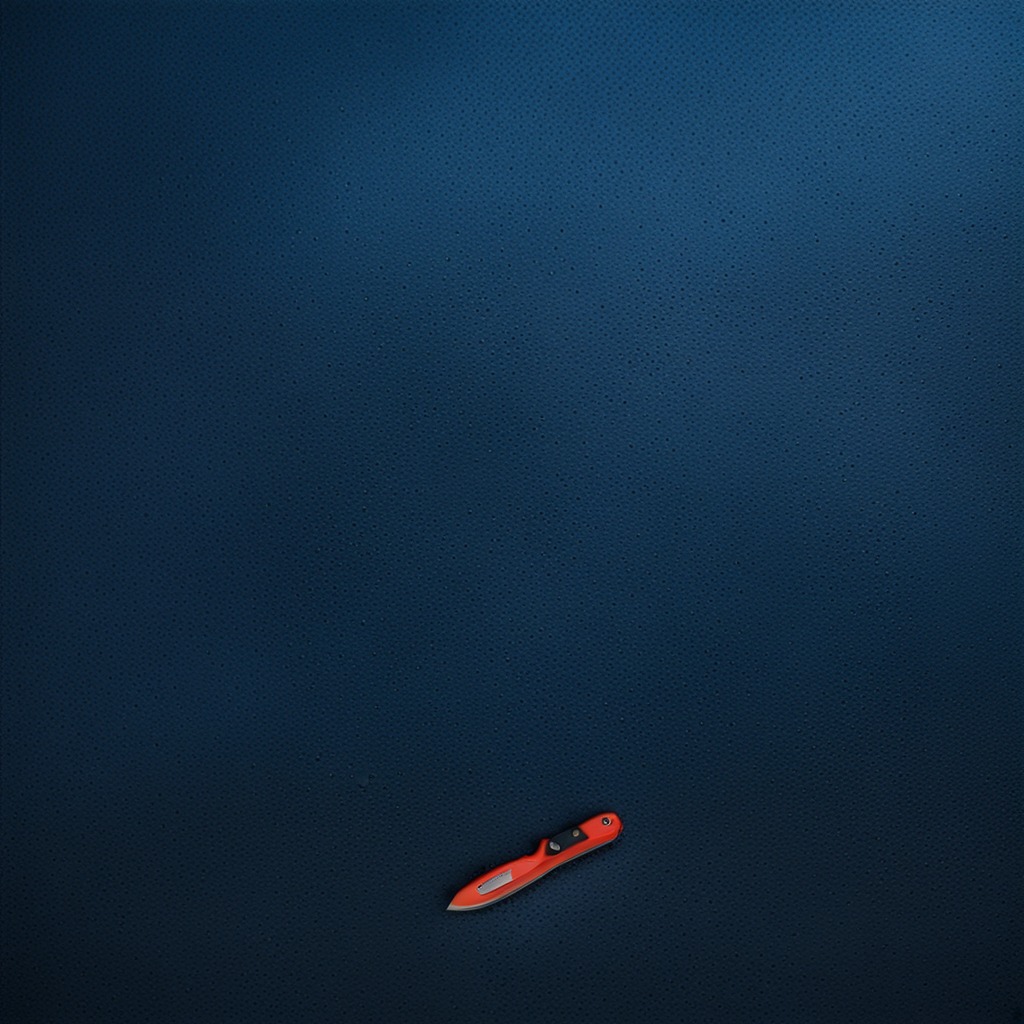
A utility knife lies on the clean granite tabletop.